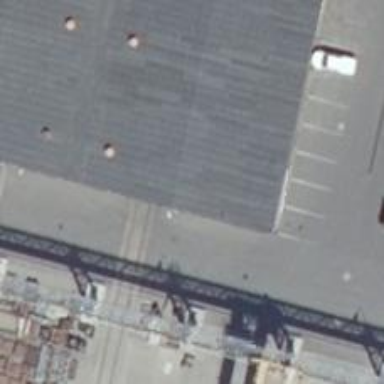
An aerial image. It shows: Railway yard used for servicing trains.